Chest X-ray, AP view. Patient: 53 years old, sex F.
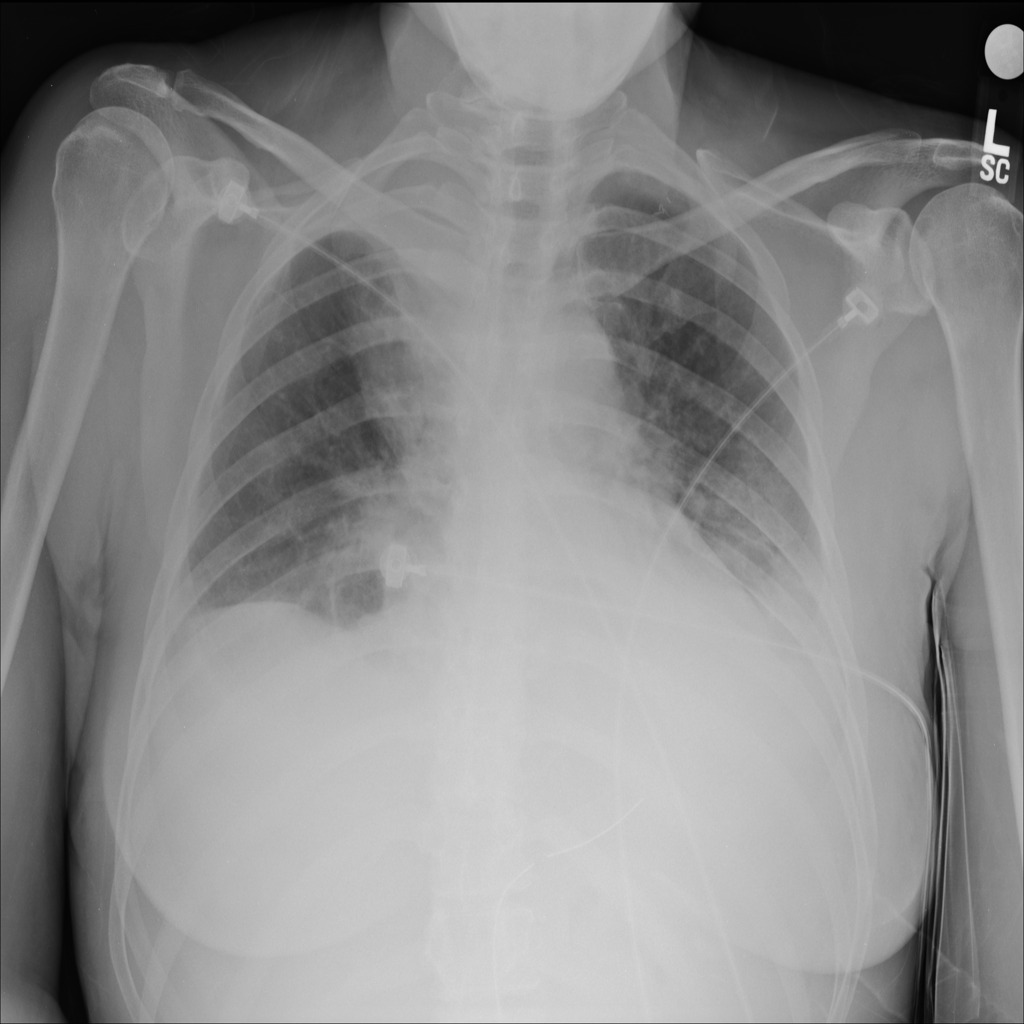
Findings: Consolidation, Mass